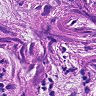
Metastatic tissue present: yes